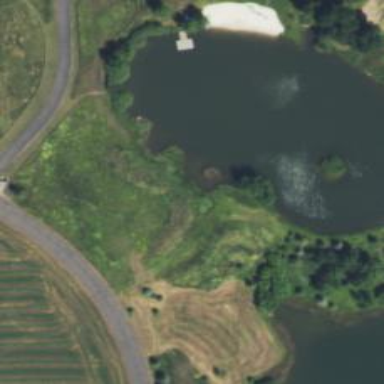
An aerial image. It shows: Serene pond surrounded by nature.